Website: bh-photo
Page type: payment
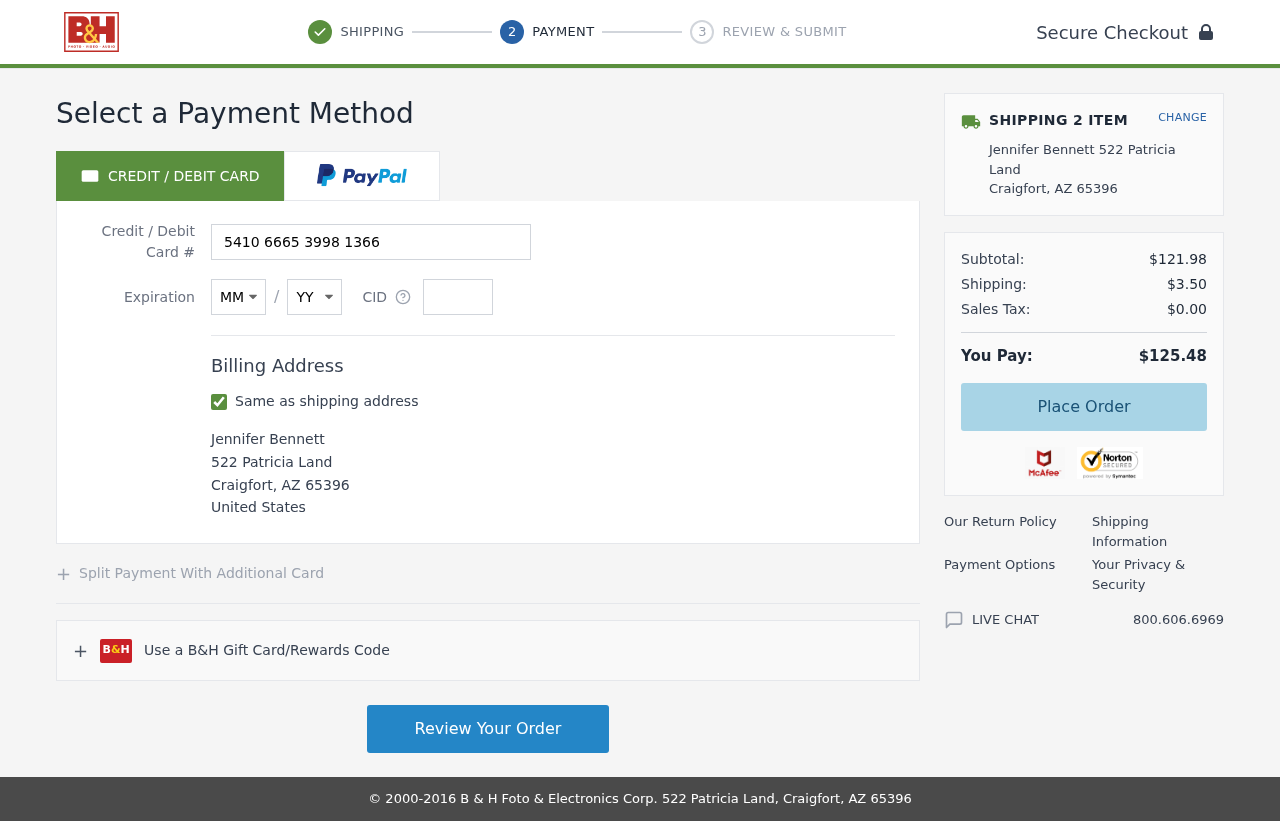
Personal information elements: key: PII_CARD_CVV
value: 064
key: PII_CARD_EXPIRY_MONTH
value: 09
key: PII_CARD_EXPIRY_YEAR
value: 28
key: PII_CARD_NUMBER
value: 5410 6665 3998 1366
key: PII_CITY
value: Craigfort
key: PII_COUNTRY
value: United States
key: PII_FULLNAME
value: Jennifer Bennett
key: PII_POSTCODE
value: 65396
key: PII_STATE_ABBR
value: AZ
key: PII_STREET
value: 522 Patricia Land
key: PII_FULLNAME2
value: Jennifer Bennett
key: PII_STREET2
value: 522 Patricia Land
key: PII_CITY2
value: Craigfort
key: PII_STATE_ABBR2
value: AZ
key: PII_POSTCODE2
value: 65396
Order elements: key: ORDER_NUM_ITEMS
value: SHIPPING 2 ITEM
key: ORDER_SUBTOTAL
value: $121.98
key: ORDER_SHIPPING_COST
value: $3.50
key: ORDER_TAX
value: $0.00
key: ORDER_TOTAL
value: $125.48